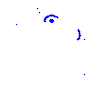
Particle: proton